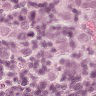
Metastatic tissue present: yes